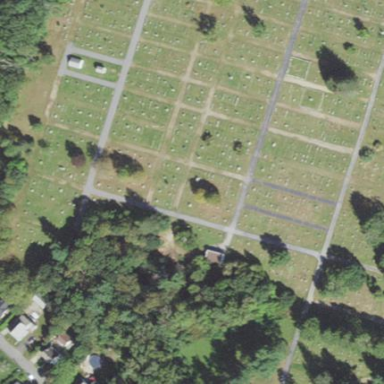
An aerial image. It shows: Private cemetery with landuse designation.